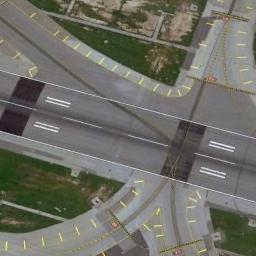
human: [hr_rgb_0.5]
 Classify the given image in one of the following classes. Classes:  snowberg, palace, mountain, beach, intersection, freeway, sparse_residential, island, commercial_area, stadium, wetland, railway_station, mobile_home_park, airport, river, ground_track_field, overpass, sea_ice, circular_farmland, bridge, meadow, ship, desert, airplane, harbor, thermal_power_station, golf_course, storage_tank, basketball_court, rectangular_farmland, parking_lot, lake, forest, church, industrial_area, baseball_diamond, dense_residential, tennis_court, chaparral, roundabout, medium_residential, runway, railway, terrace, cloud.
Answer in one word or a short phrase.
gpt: runway